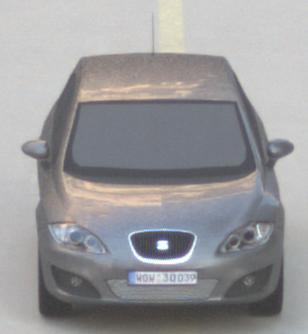
Make: SEAT
Model: Leon 1.4
Detailed model: Leon (1P)
Model produced from: 2009/04
Model produced until: 2010/08
Doors: 5
Color: gray
Road condition: dry road
Daytime: sunrise or sunset
Contrast: low contrast